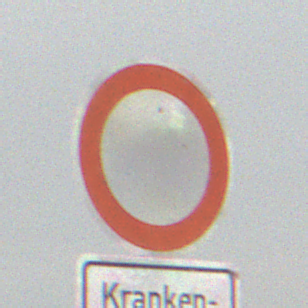
Verkehrszeichen: VerbotFahrzeugeAllerArt
Zusatzzeichen unten: BesondereFahrzeugeUndTransportgueter4
Umgebung: Outdoor, Nature
Tageszeit: MorningAfternoon
Wetter: Overcast
Licht: Natural
Jahreszeit: Winter
Kontrast: LowContrast